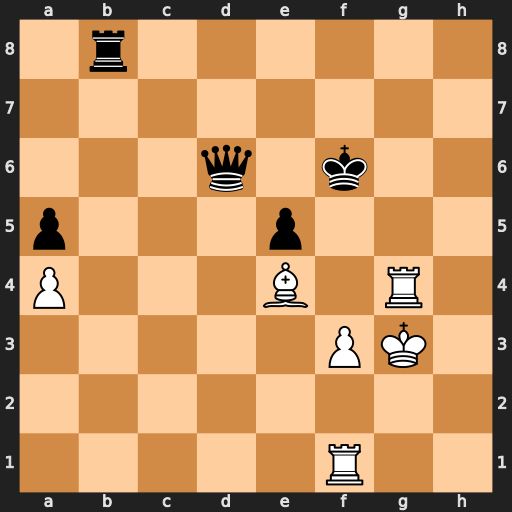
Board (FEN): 1r6/8/3q1k2/p3p3/P3B1R1/5PK1/8/5R2
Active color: w
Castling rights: -
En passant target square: -
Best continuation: Rg6+ Ke7 Rxd6